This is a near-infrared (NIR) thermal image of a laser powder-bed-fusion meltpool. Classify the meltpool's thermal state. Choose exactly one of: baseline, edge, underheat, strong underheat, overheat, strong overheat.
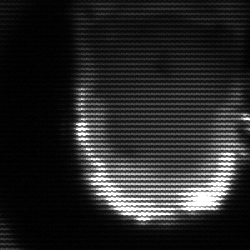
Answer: baseline